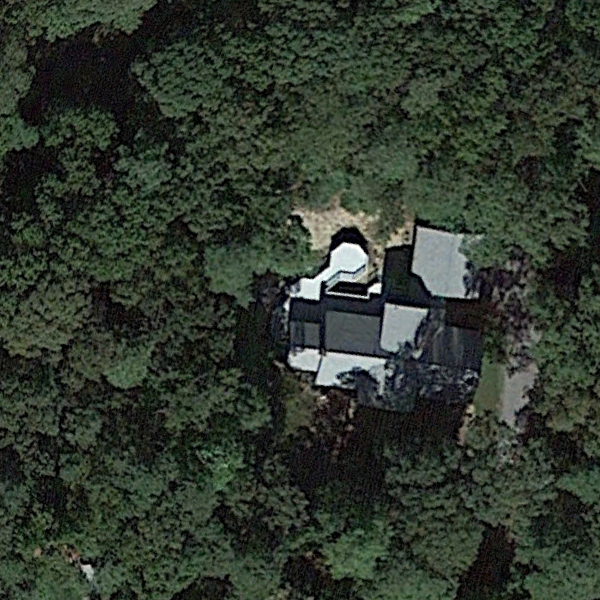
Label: SparseResidential